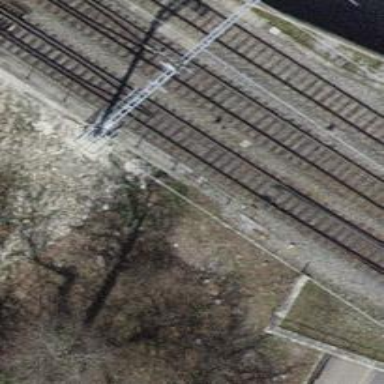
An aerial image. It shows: Bridge over electrified railway with contact line.